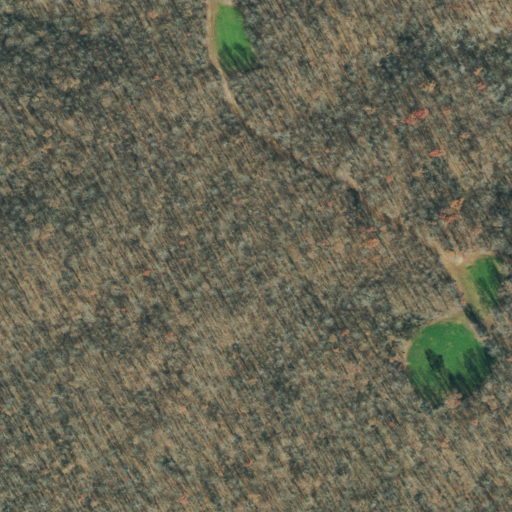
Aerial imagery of cape in Tennessee named Bald Point containing deciduous forest, grassland, and pasture